Question: I'm generating an XML from data that comes from database (and some JSON feeds).
I'm having some problems with some texts that contains some hex chars that are breaking my XML.
For example, see this screenshot of the error I get from Chrome:

I identified the hex characters that are giving me problems (I believe they're called control characters). And these are:
'''
0x03
0x05
0x16
0x0E
'''
How can I replace those characters with PHP before printing them on my XML output?
Thanks!
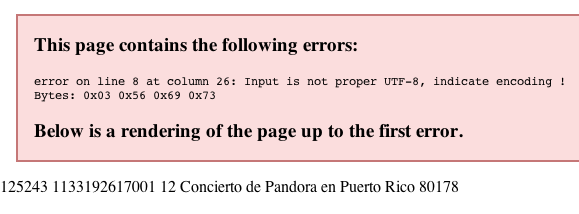
Answer: More than just those characters will break it...
'''
preg_replace('/[-]/', '?', $s);
'''